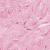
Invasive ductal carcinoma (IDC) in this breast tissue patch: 0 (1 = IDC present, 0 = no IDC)